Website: bh-photo
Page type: billing-address
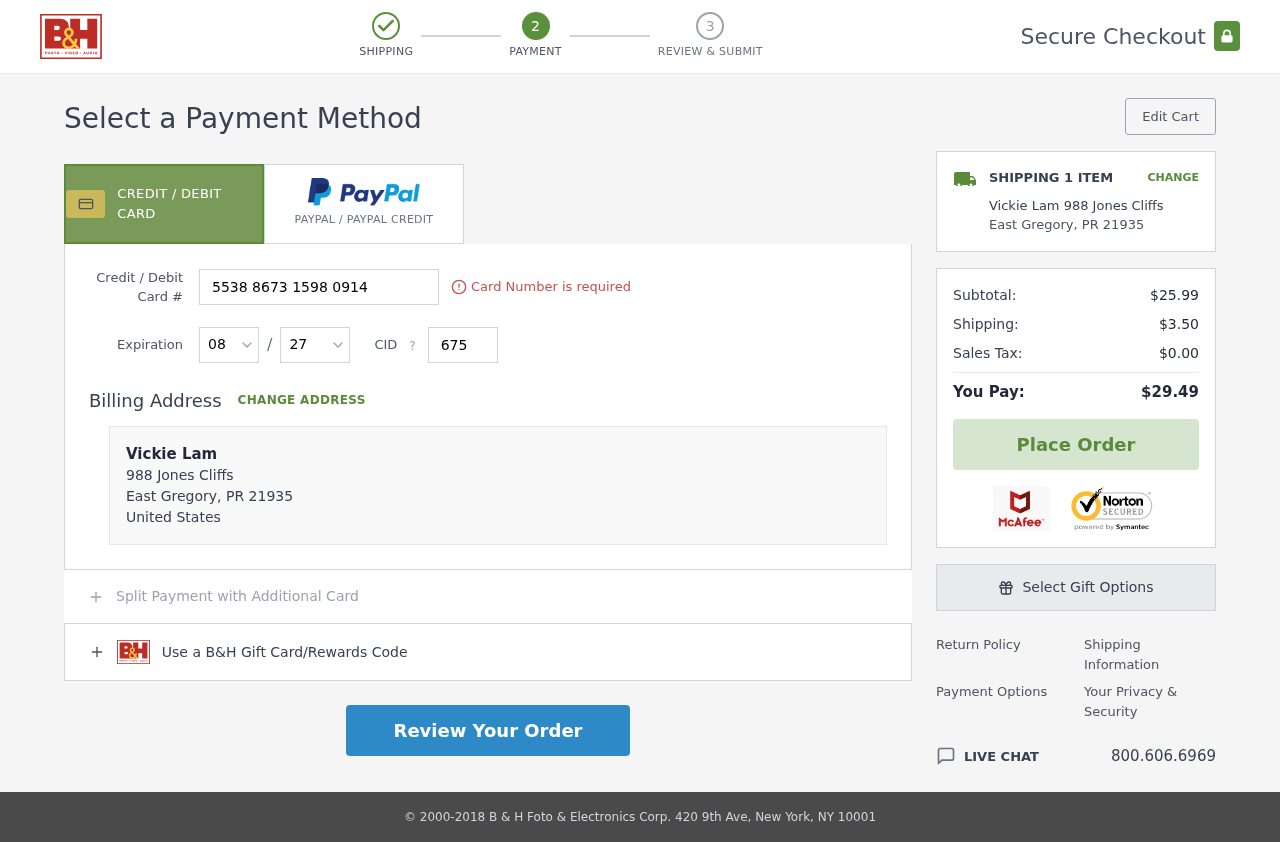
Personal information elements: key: PII_CARD_CVV
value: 675
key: PII_CARD_EXPIRY_MONTH
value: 08
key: PII_CARD_EXPIRY_YEAR
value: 27
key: PII_CARD_NUMBER
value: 5538 8673 1598 0914
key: PII_CITY
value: East Gregory
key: PII_COUNTRY
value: United States
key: PII_FULLNAME
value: Vickie Lam
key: PII_FULLNAME2
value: Vickie Lam
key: PII_POSTCODE
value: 21935
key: PII_STATE_ABBR
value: PR
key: PII_STREET
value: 988 Jones Cliffs
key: PII_STATE
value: PR
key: PII_POSTCODE_FULL
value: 21935
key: PII_POSTCODE_NUMERIC
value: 21935
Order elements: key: ORDER_NUM_ITEMS
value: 1
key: ORDER_SUBTOTAL
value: $25.99
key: ORDER_SHIPPING_COST
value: $3.50
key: ORDER_TAX
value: $0.00
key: ORDER_TOTAL
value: $29.49